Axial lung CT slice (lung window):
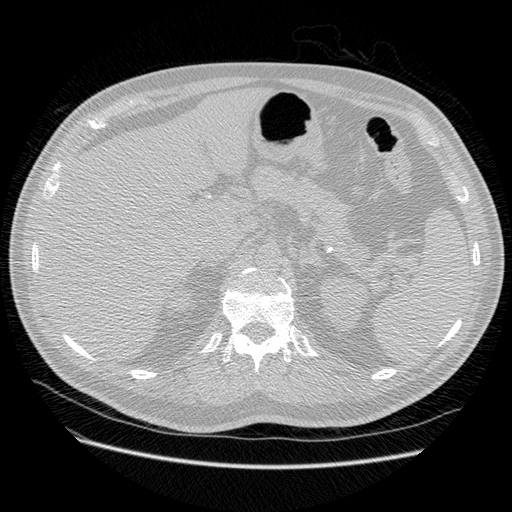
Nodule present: no